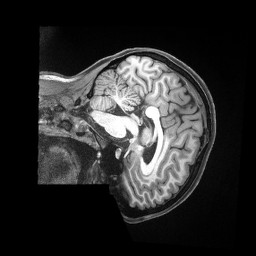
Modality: T1w
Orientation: sagittal
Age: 21
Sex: female
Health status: ill
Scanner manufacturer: siemens
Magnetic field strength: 3 T
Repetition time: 2.5 s
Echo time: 0.00181 s